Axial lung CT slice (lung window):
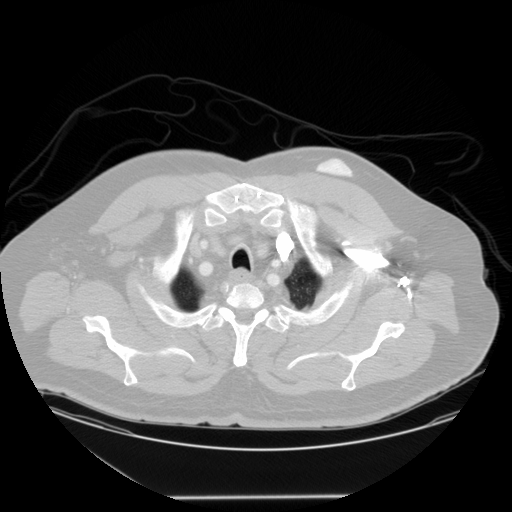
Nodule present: no